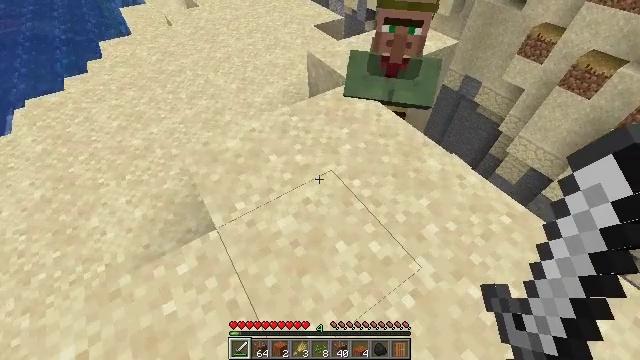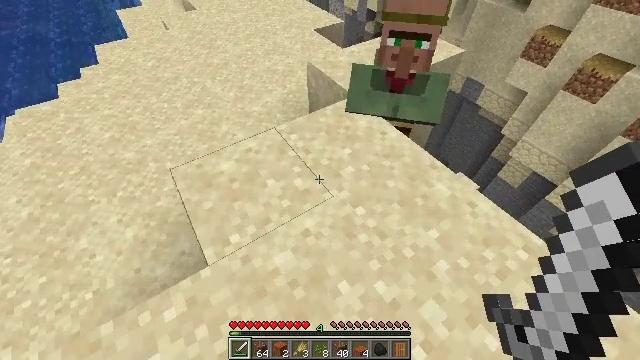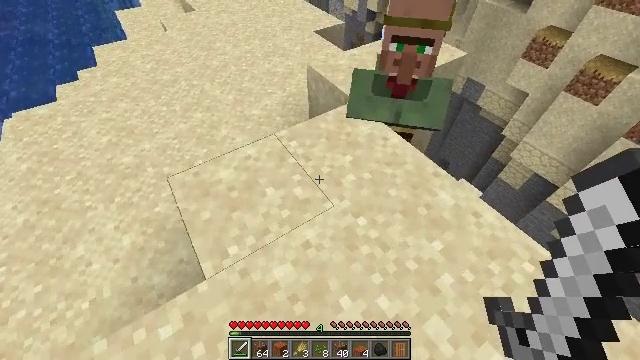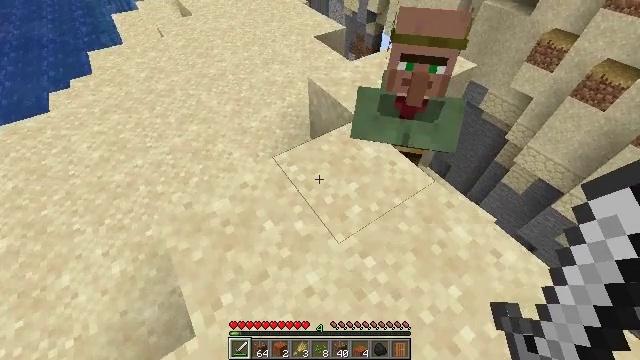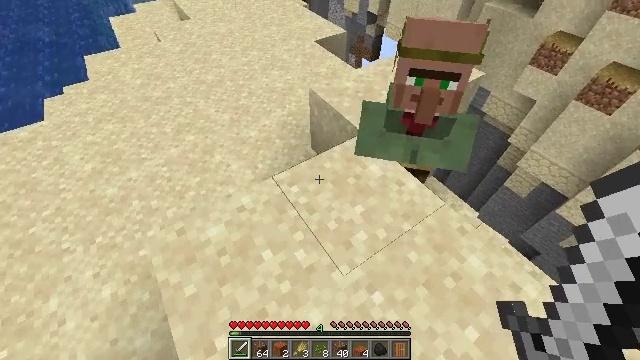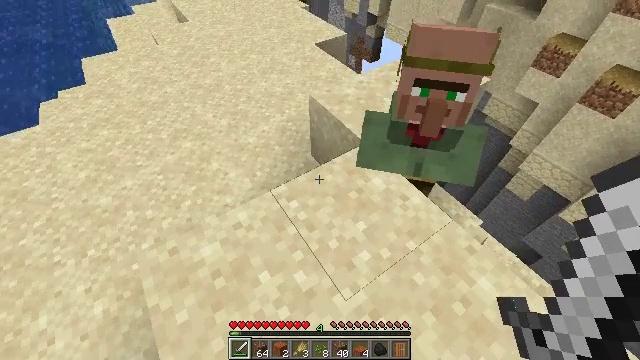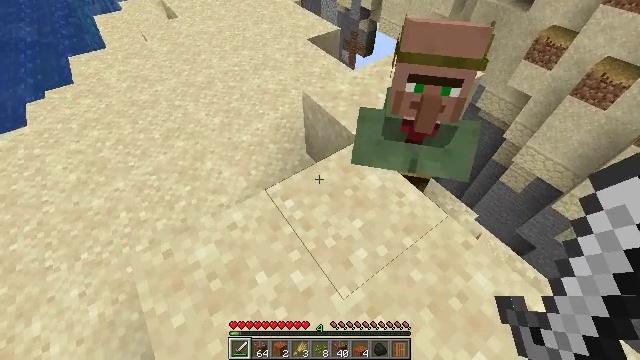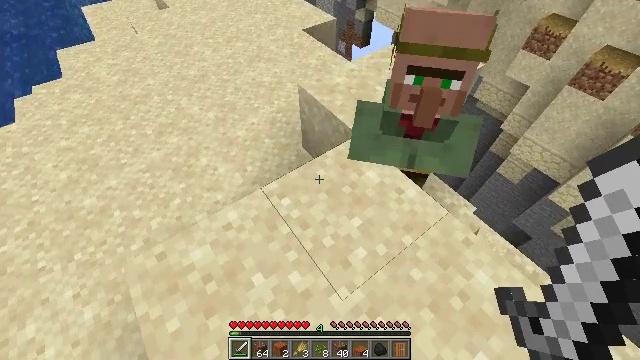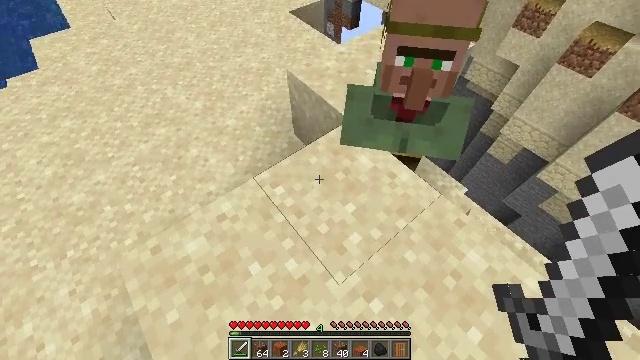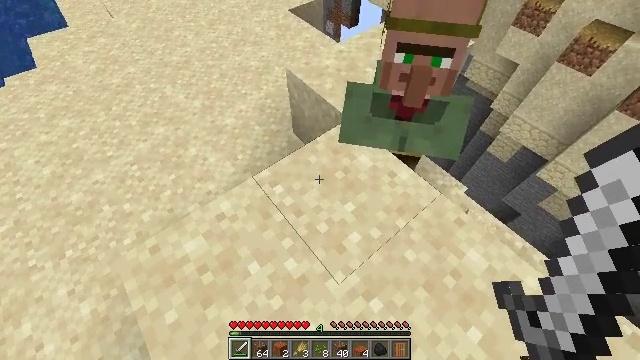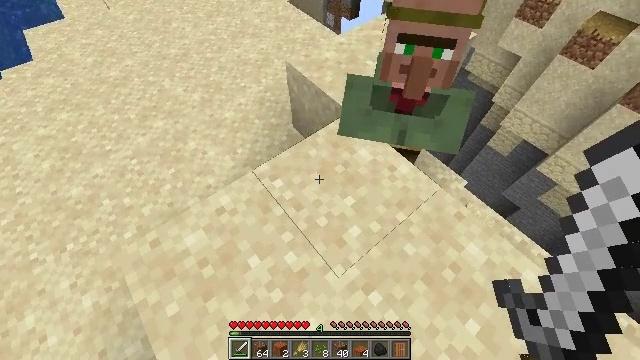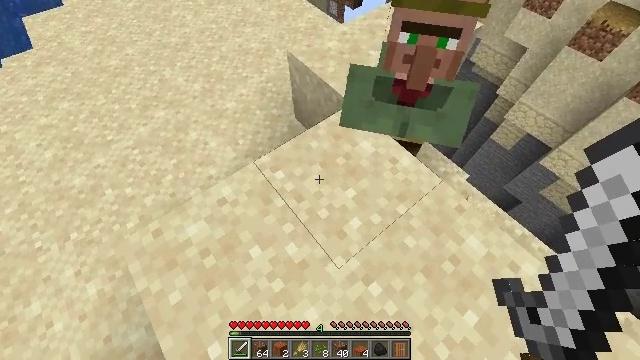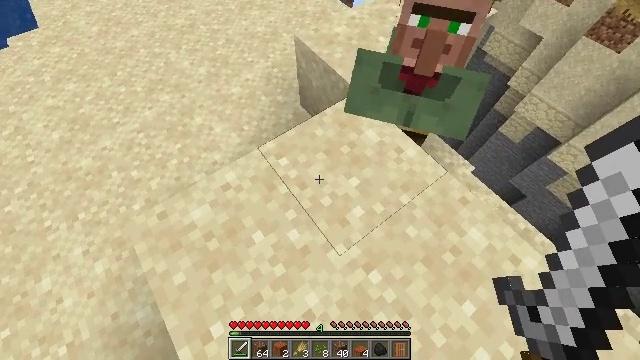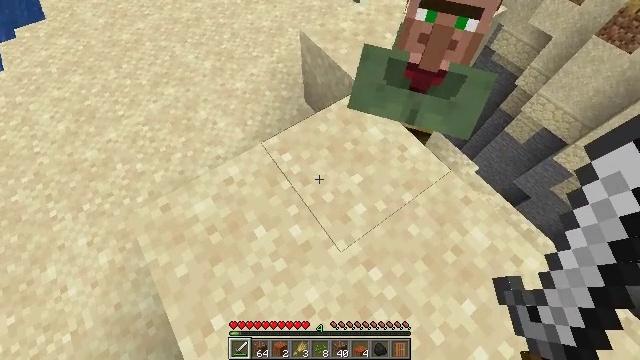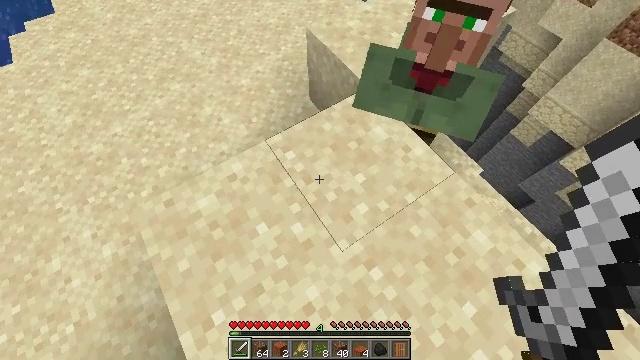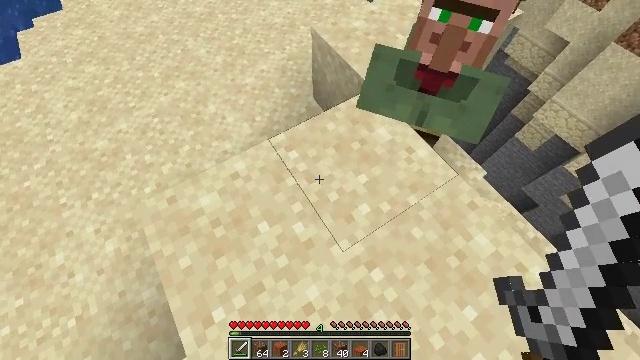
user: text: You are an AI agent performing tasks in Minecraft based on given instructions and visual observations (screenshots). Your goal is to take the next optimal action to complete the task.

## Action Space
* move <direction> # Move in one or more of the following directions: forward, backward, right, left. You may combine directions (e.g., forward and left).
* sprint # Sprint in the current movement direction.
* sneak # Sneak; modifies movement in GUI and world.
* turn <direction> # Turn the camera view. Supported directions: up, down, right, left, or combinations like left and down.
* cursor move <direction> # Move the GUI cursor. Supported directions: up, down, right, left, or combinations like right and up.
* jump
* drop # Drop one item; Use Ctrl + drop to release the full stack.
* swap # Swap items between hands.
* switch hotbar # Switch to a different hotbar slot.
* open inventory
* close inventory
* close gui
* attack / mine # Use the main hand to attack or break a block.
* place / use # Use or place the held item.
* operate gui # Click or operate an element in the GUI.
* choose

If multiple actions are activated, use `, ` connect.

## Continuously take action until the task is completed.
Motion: motion action
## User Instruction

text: Collect sand to make glass.
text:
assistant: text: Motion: move forward
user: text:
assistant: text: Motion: move forward
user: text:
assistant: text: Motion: move forward
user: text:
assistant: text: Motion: move forward
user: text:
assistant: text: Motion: no_op
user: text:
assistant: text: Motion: turn right
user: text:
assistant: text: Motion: turn down
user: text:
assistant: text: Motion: turn right and down
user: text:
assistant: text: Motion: no_op
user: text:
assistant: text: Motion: turn down
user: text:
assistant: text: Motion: turn down
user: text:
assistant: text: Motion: turn left and down
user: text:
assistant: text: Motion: turn left
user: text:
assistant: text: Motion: turn left
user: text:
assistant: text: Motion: turn left
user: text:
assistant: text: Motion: no_op
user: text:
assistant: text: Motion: no_op
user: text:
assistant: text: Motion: no_op
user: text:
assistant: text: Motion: attack / mine
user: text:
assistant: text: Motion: attack / mine
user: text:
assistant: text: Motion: attack / mine
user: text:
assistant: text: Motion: attack / mine
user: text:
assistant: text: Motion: attack / mine
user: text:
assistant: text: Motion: attack / mine
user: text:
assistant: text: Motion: attack / mine
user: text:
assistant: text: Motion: attack / mine
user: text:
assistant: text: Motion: attack / mine
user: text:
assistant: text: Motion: attack / mine
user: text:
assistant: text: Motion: attack / mine
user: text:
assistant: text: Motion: attack / mine